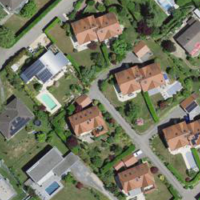
EUNIS habitat code: 55
Species observed at this site:
Nerium oleander
Pittosporum tobira